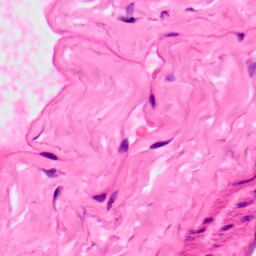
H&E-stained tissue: Lung